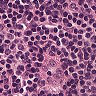
Metastatic tissue present: no